Question:
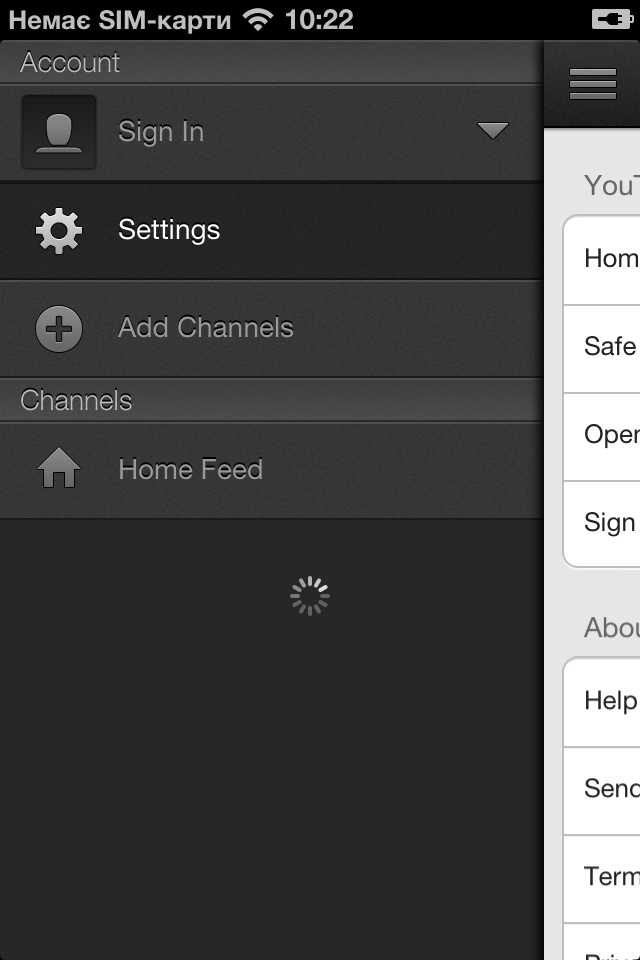
Answer: Have a look at this control: <URL>. It does similar to what you want. Hope this helps.